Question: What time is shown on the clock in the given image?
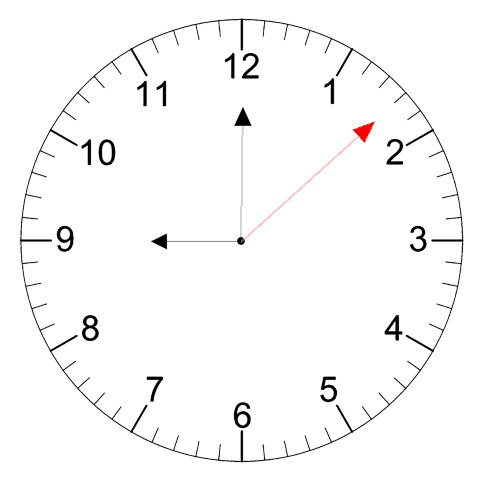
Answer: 09:00:08